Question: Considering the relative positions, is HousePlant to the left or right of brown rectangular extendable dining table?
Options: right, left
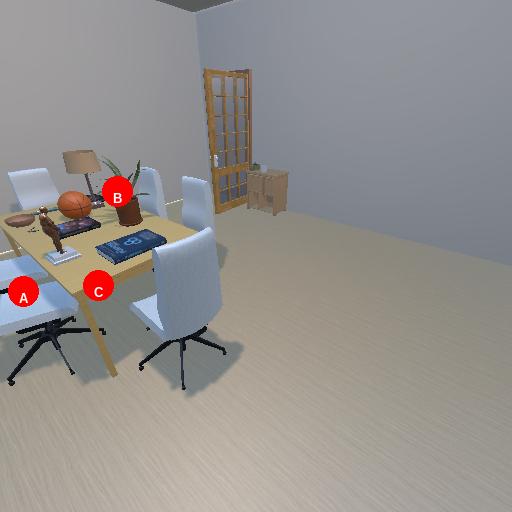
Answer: right